Field crop: maize
Growth stage: 2
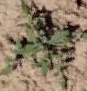
Species: atriplex